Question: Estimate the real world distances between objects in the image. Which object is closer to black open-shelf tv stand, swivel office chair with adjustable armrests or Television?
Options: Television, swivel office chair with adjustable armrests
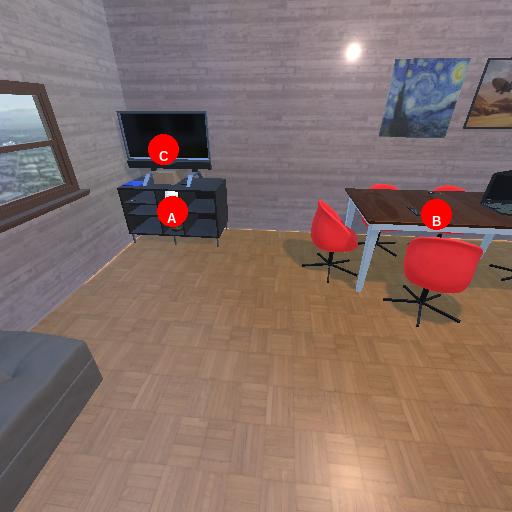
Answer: Television